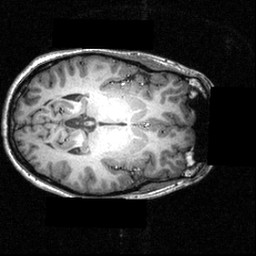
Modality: T1w
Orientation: axial
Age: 25
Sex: female
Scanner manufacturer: siemens
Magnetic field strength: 3.951 T
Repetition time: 1.5 s
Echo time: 0.00335 s